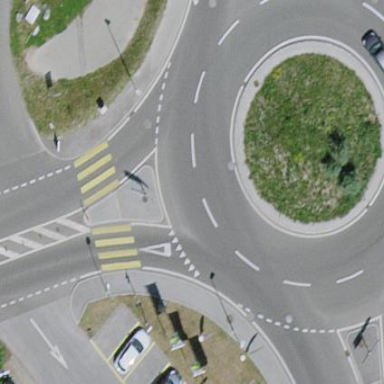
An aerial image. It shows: Paved secondary road leading to roundabout.